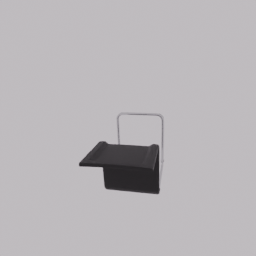
Label: furniture